Question: I am trying to reduce the calculation for the following binomial sum:
'''
def binomial(m, k):
result = 1
for i in range(k):
result = result * (m - i) / (i + 1)
return result
n, t = 10, 20
bin2 = binomial(n + t, n)
for i in xrange(n + 1):
bin2 = binomial(n + t - i, n) # recalculation here.
# bin2 = bin2 * (t - i) / (n + t - i) my wrong implementation
print bin2
'''
what I do not like here is that bin2 is recalculated all the time during the loop, when I should have used previously calculated bin2. I understand that I have to use formula from <URL> ,
but my wrong implementation give incorrect result. Any idea how should I simplify it?
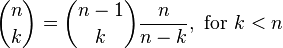
Answer: You have an off-by-one error. Print before updating.
'''
def binomial(m, k):
result = 1
for i in range(k):
result = result * (m - i) / (i + 1)
return result
n, t = 10, 20
bin2 = binomial(n + t, n)
for i in xrange(n + 1):
print bin2
bin2 = bin2 * (t - i) / (n + t - i)
'''